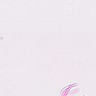
Metastatic tissue present: no